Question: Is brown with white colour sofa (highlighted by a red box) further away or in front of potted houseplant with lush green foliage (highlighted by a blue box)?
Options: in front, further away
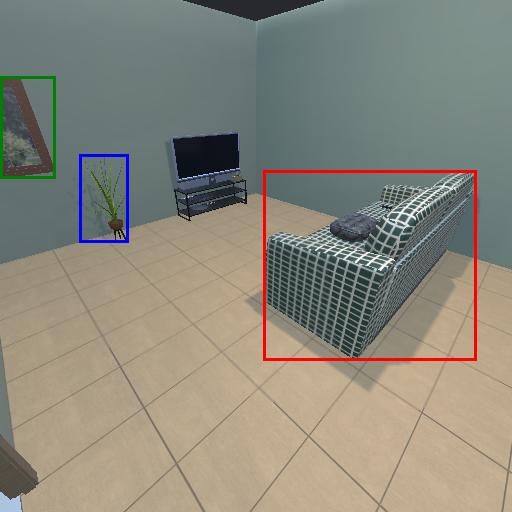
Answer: in front